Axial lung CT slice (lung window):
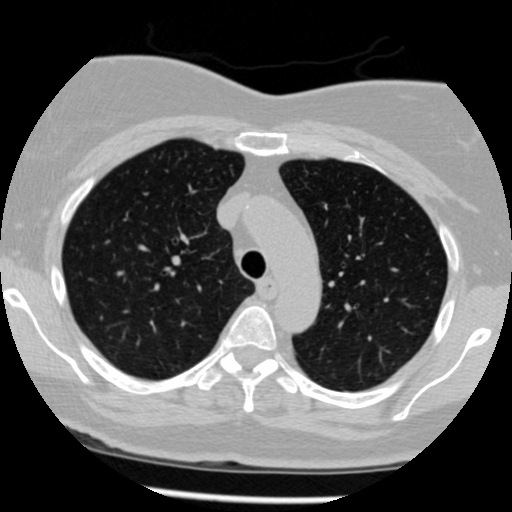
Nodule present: no